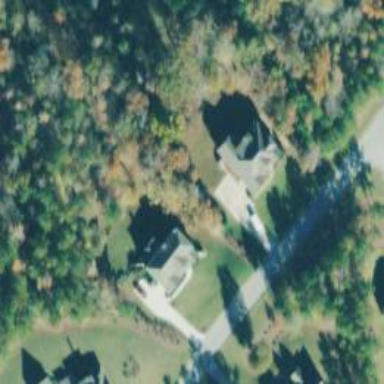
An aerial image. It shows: Simple house.